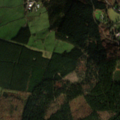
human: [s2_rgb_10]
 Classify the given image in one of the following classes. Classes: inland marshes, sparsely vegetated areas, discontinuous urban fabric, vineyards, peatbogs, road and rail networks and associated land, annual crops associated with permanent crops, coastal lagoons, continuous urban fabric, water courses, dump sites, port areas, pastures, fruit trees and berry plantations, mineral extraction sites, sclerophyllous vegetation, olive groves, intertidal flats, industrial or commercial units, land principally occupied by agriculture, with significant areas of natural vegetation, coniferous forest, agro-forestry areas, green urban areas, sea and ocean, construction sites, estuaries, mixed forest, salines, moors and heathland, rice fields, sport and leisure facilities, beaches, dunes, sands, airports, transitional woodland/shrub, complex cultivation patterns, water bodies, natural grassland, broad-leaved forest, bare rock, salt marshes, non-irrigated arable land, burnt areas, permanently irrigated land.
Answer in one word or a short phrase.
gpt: pastures, mixed forest, moors and heathland